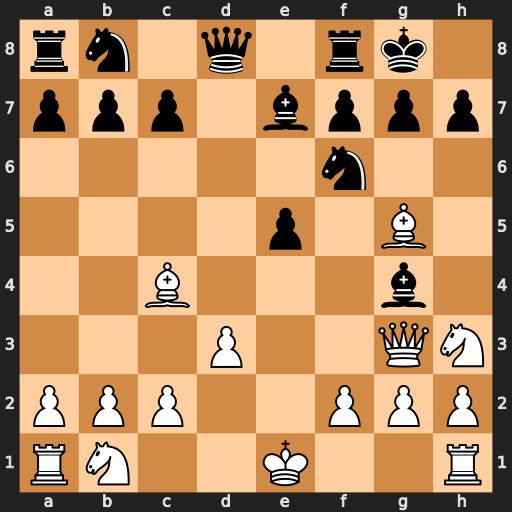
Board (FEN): rn1q1rk1/ppp1bppp/5n2/4p1B1/2B3b1/3P2QN/PPP2PPP/RN2K2R
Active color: w
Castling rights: KQ
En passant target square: -
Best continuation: Bxf6 Bxf6 Qxg4